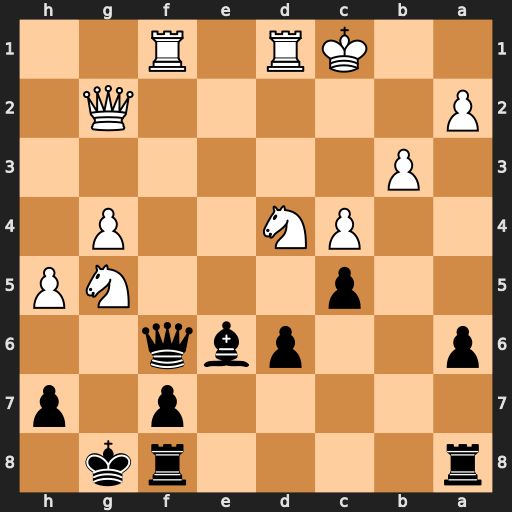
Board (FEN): r4rk1/5p1p/p2pbq2/2p3NP/2PN2P1/1P6/P5Q1/2KR1R2
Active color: b
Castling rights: -
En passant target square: -
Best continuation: Qxg5+ Qd2 Qxd2+ Rxd2 cxd4